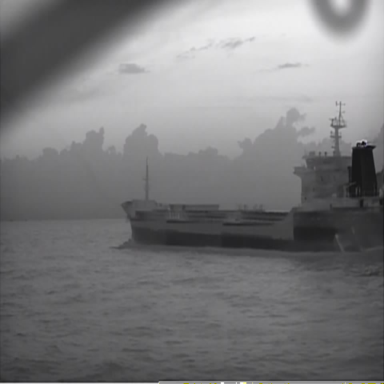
There is a liner in the infrared image.